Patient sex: F
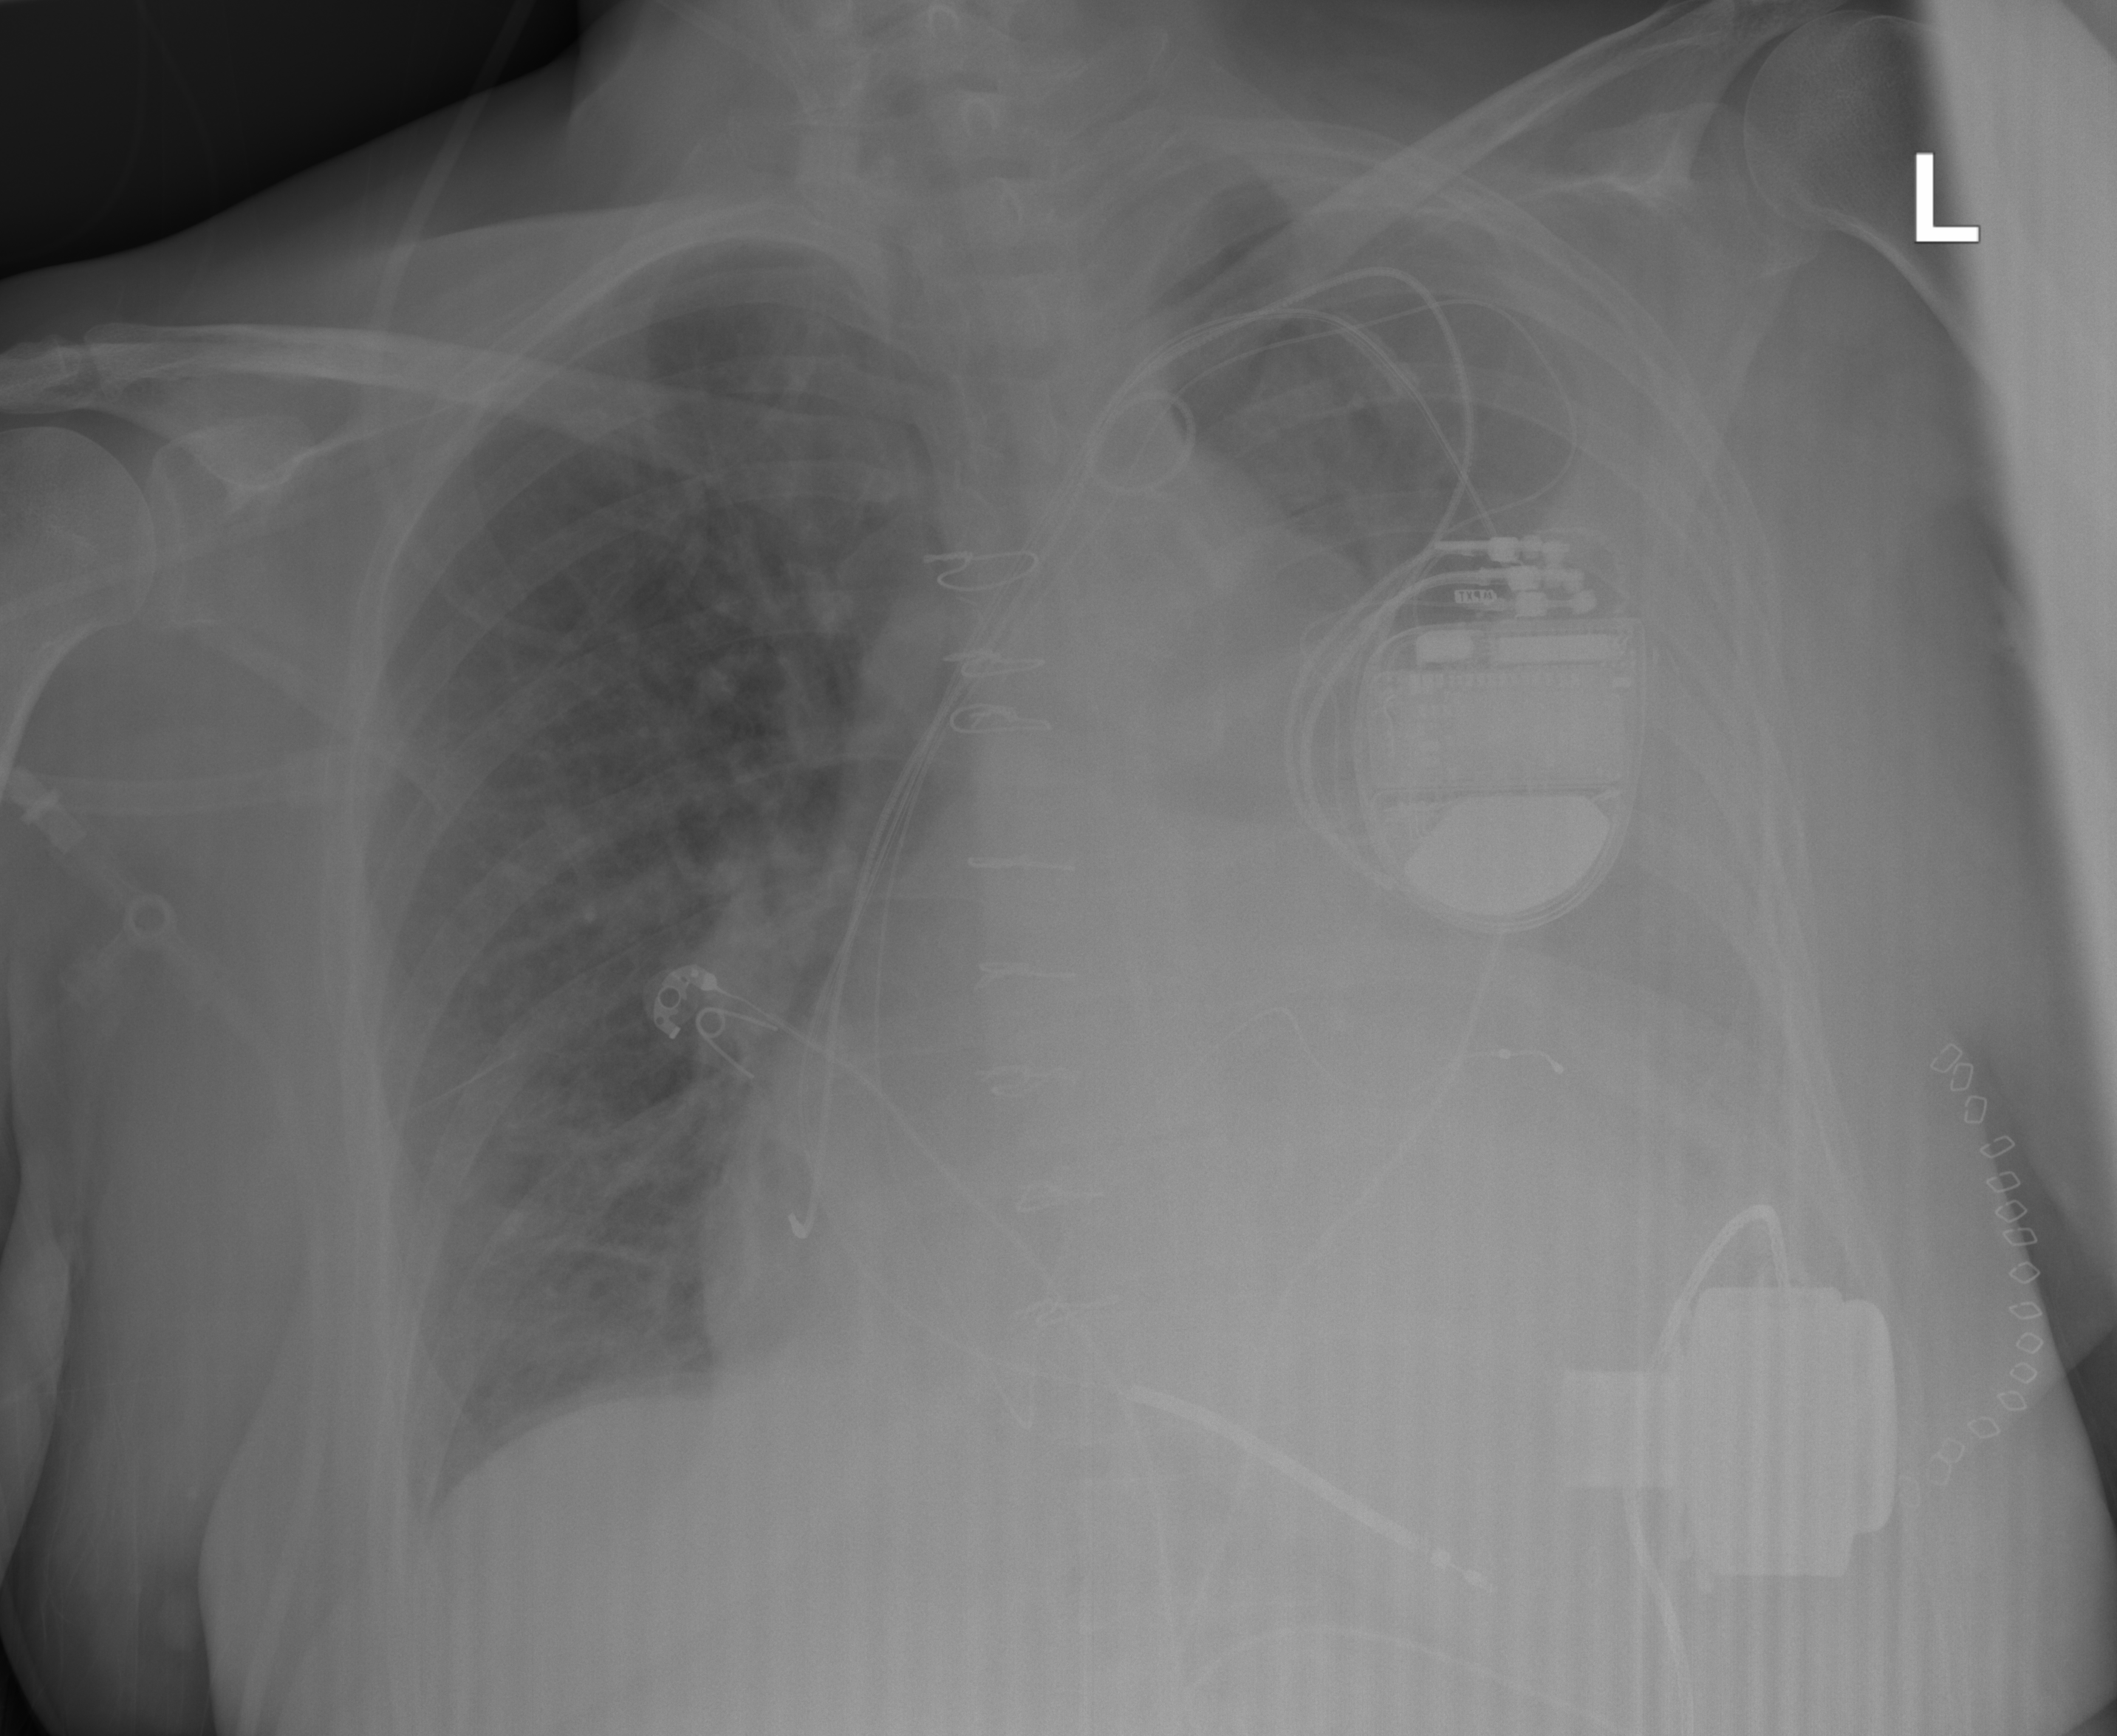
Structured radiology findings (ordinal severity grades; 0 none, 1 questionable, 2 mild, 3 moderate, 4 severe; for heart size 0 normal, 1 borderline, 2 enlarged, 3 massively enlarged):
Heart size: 2
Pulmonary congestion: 0
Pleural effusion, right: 2
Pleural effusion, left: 3
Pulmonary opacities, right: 0
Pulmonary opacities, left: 0
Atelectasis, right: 2
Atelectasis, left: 3